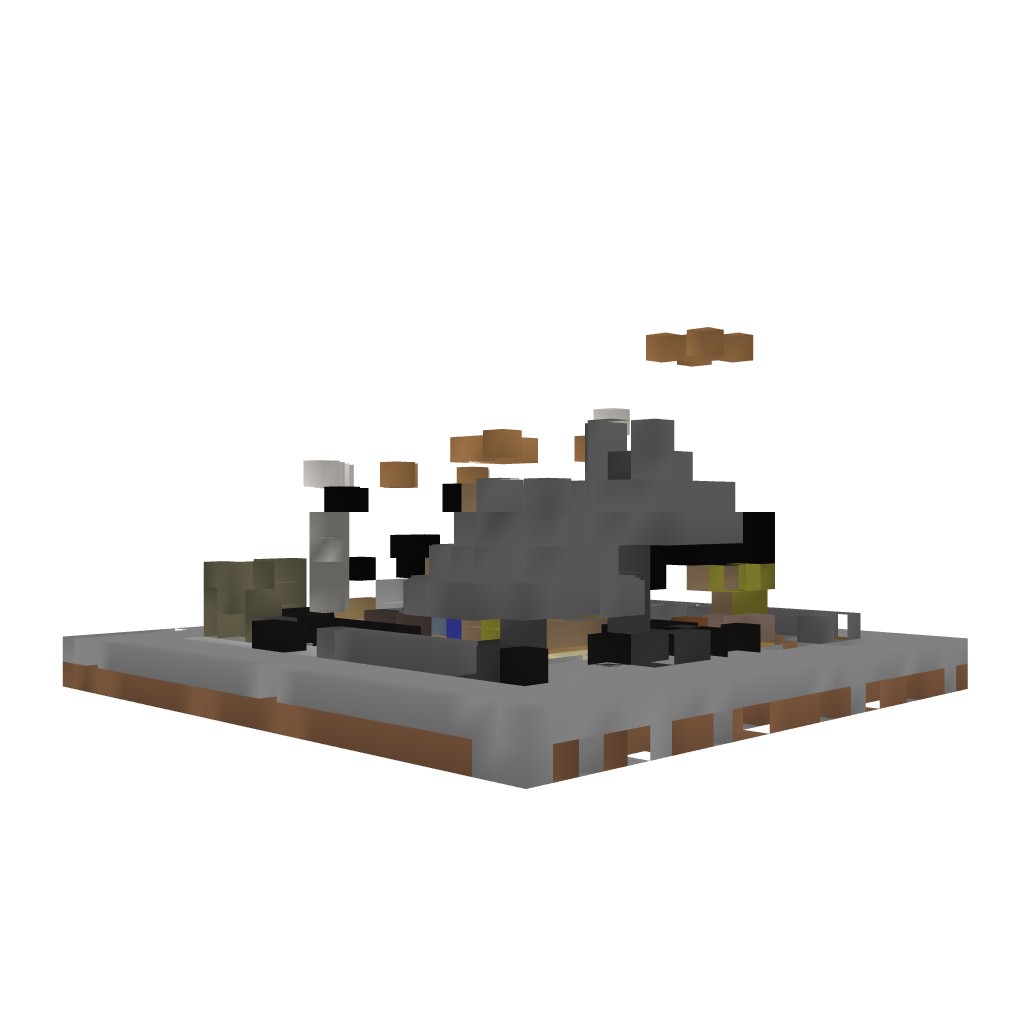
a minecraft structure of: Quartz House